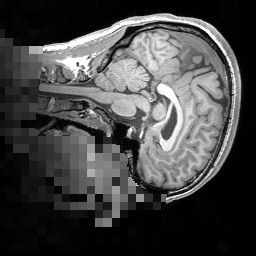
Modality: T1w
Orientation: sagittal
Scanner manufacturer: siemens
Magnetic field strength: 3 T
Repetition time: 1.5 s
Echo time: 0.00291 s